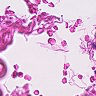
Metastatic tissue present: no